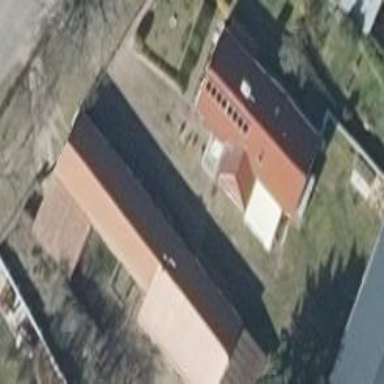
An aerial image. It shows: Building with gabled roof. The roof is oriented along the structure and colored in red.